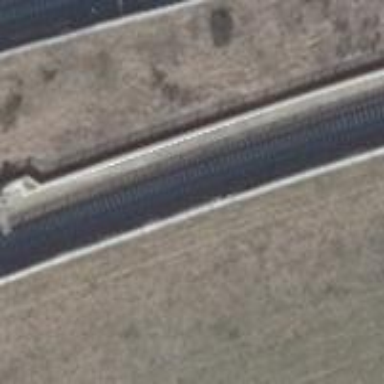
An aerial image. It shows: Railway track with contact lines for electrification.